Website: home-depot
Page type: customer-info-address
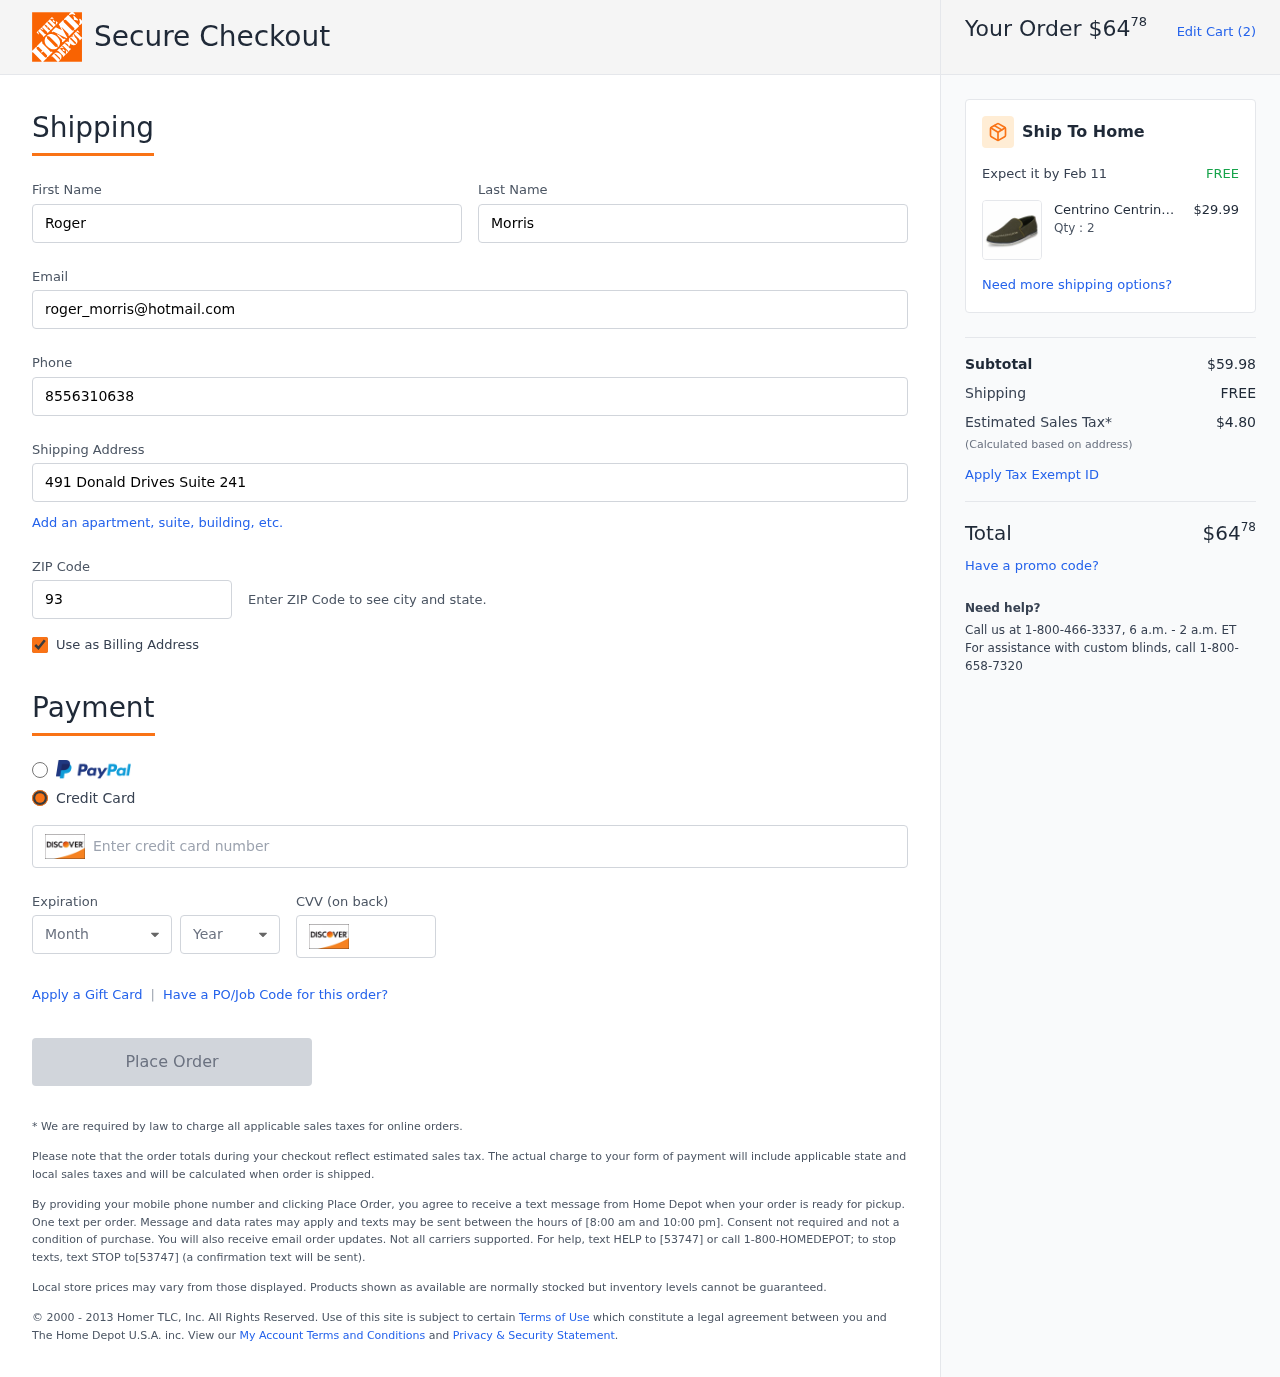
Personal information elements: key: PII_CARD_CVV
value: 979
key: PII_CARD_EXPIRY_MONTH
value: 04
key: PII_CARD_EXPIRY_YEAR
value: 28
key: PII_CARD_NUMBER
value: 6545 2364 4995 5854
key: PII_EMAIL
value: roger_morris@hotmail.com
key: PII_FIRSTNAME
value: Roger
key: PII_LASTNAME
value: Morris
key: PII_PHONE
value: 8556310638
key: PII_POSTCODE
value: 93784
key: PII_STREET
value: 491 Donald Drives Suite 241
Product elements: key: PRODUCT1_BRAND
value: Centrino
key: PRODUCT1_NAME
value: Centrino Men's S5698 Olive Loafers-8 UK (42 EU) (9 US) (S5698-1)
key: PRODUCT1_PRICE
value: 29.99
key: PRODUCT1_QUANTITY
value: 2
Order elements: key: ORDER_TOTAL
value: $6478
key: ORDER_NUM_ITEMS
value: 2
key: ORDER_DELIVERY_DATE
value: Feb 11
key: ORDER_SUBTOTAL
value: $59.98
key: ORDER_SHIPPING_COST
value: FREE
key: ORDER_TAX
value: $4.80